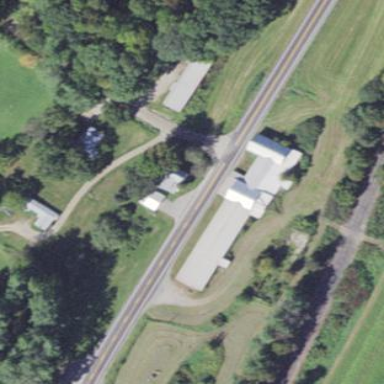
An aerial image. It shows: Farm auxiliary building.